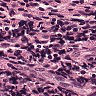
Metastatic tissue present: no